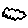
Label: cloud